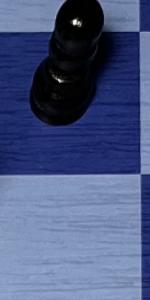
Label: Empty